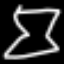
Label: hourglass